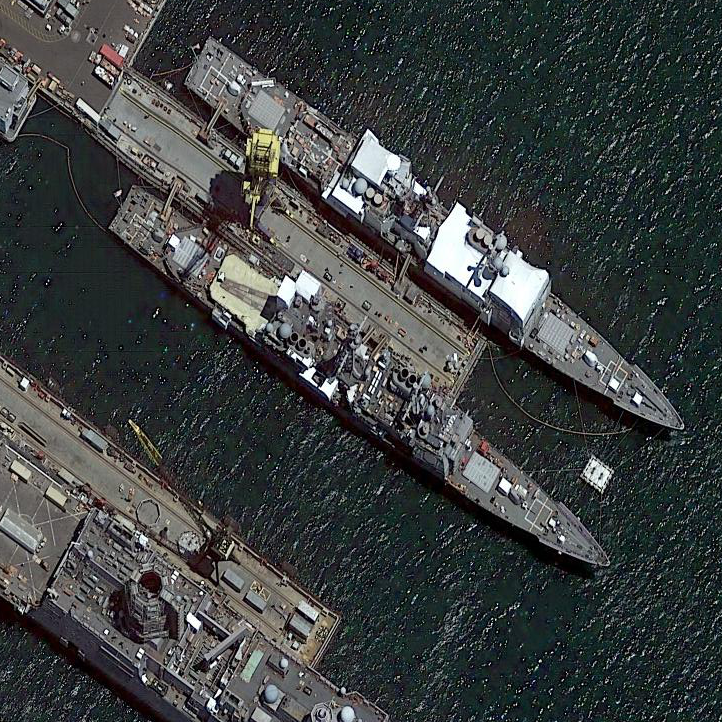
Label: Ticonderoga-class_cruiser